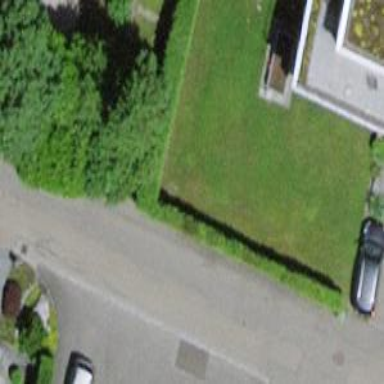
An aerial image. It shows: Hedge barrier.